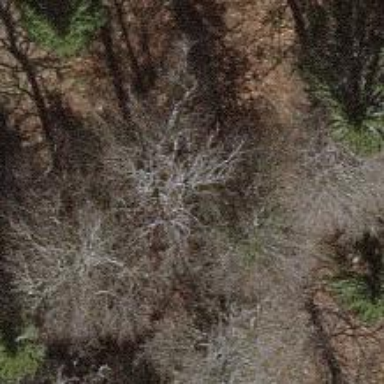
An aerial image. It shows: Broadleaved tree with lush foliage.